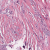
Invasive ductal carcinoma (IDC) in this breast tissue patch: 1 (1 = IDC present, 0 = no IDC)